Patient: sex M, age 30
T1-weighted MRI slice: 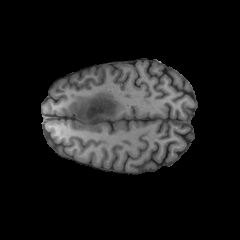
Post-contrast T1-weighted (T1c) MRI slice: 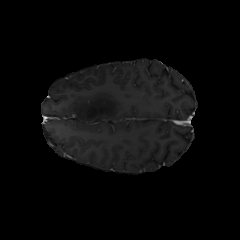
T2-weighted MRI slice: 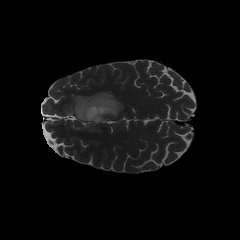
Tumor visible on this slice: yes
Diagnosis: Astrocytoma, IDH-mutant
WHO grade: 2